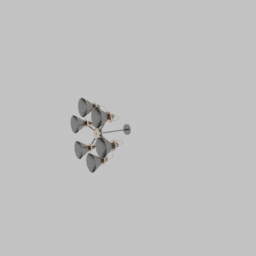
Label: lighting